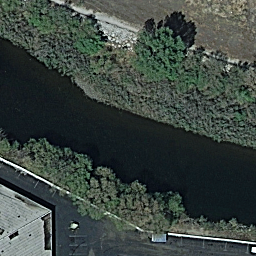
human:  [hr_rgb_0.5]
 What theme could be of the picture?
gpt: river